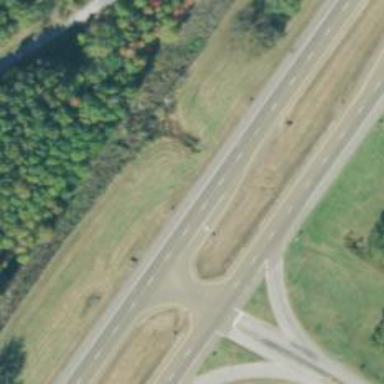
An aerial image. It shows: Asphalt dual carriageway classified as trunk highway.